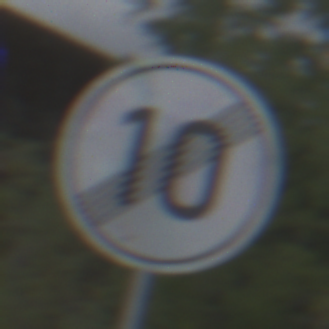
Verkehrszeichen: EndeGeschwindigkeit10
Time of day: Midday
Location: Outdoor (Suburban)
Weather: Overcast
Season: NotSpecified
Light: Natural